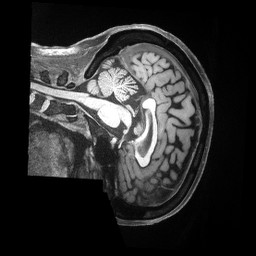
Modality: T1w
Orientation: sagittal
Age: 55
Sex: female
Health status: ill
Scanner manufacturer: siemens
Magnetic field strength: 3 T
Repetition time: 2.5 s
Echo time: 0.00181 s